Question: My RelayCommand includes the implementation of CommandManager which is not known by .net core 3 preview 3. However, Microsoft says the it is available: <URL>

I installed/uninstalled .Net Core and restarted visual studio 2019 preview but without success. OS is Windows 10 x64.
'''
public class RelayCommand : ICommand
{
readonly Action<object> _execute;
readonly Predicate<object> _canExecute;
public RelayCommand(Action<object> execute) : this(execute, null) { }
public RelayCommand(Action<object> execute, Predicate<object> canExecute)
{
_execute = execute ?? throw new
ArgumentNullException("execute"); _canExecute = canExecute;
}
[DebuggerStepThrough]
public bool CanExecute(object parameter)
{
return _canExecute == null ? true : _canExecute(parameter);
}
public event EventHandler CanExecuteChanged
{
add { CommandManager.RequerySuggested += value; }
remove { CommandManager.RequerySuggested -= value; }
}
public void Execute(object parameter) { _execute(parameter); }
}
'''
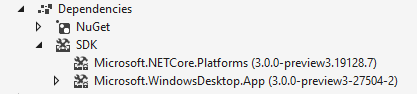
Answer: A bit late but someone else may benefit.
This is for targeting .NET Core 3.0 Preview 6
I installed via NuGet the following into my WPF UI project:
Microsoft.NETCore.Platforms Version="3.0.0-preview6.19303.8"
Microsoft.NETCore.Targets Version="3.0.0-preview6.19303.8"
Microsoft.WindowsDesktop.App Version="3.0.0-preview6-27804-01"
System.Windows.Input.CommandManager is then available.
You should already have SDK namely Microsoft.NETCore.App (3.0.0-preview6-27804-01)